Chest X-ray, AP view. Patient: 18 years old, sex F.
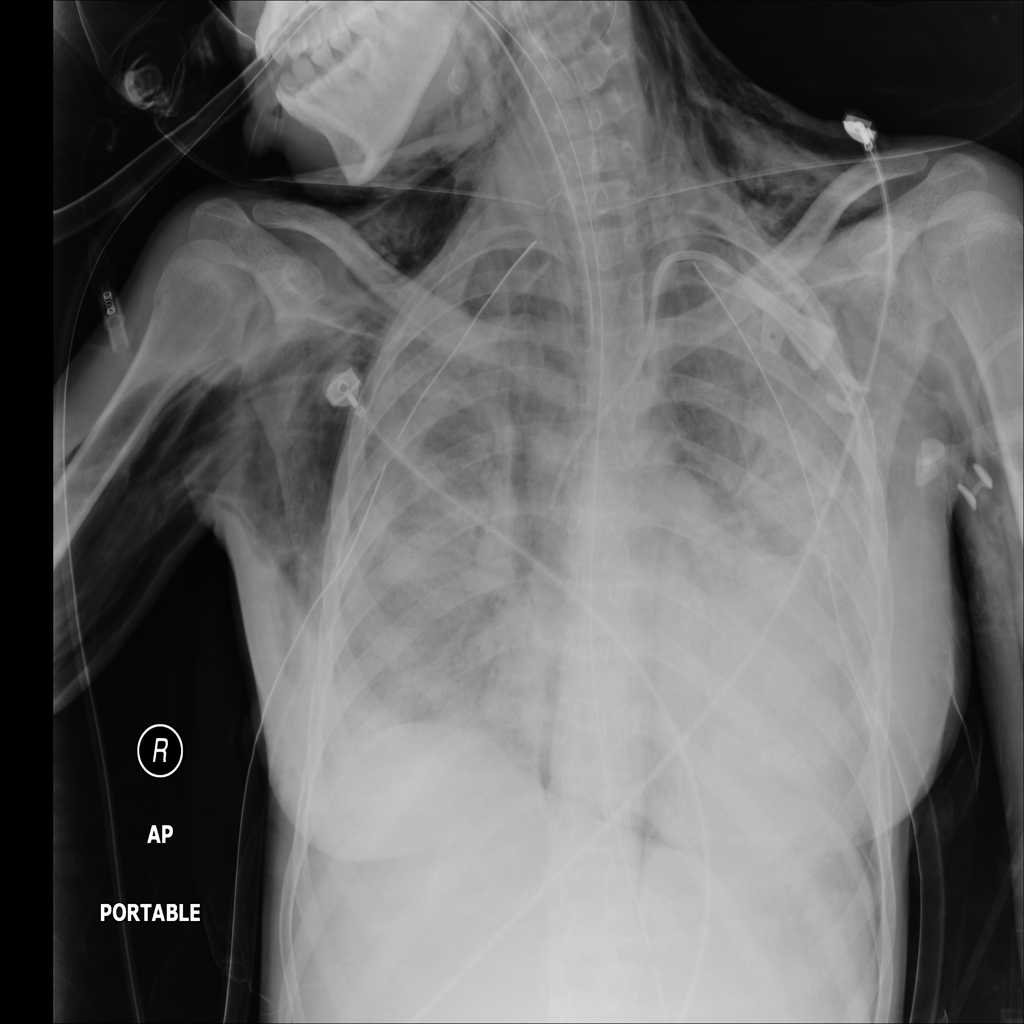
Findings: Emphysema, Pneumothorax